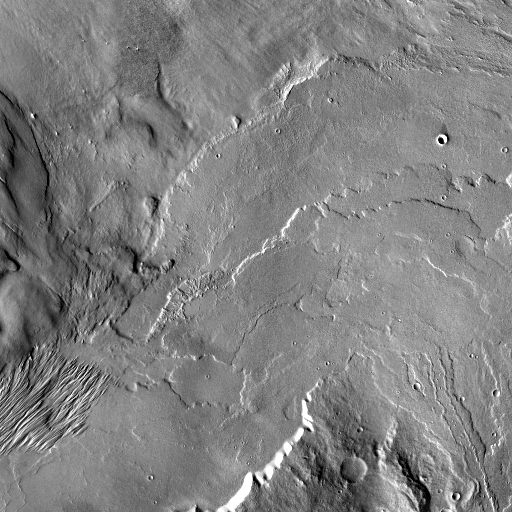
Crater classes present: Background, Other